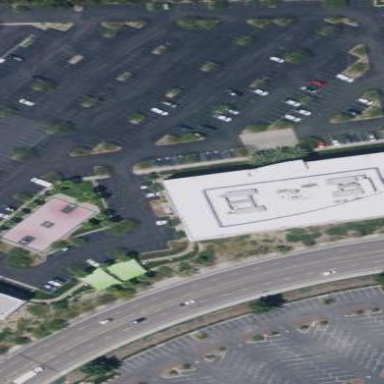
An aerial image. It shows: Commercial building.